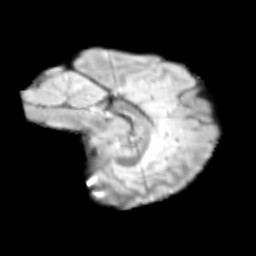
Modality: T2w
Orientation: sagittal
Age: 12
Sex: male
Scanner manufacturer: siemens
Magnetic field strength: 3 T
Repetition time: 3.8 s
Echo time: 0.07 s